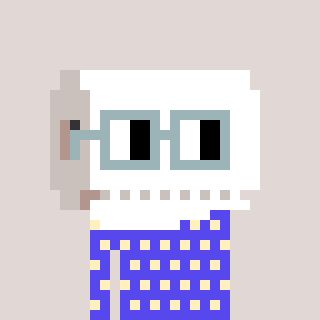
a pixel art character with square dark gray glasses, a toiletpaper-full-shaped head and a computerblue-colored body on a warm background